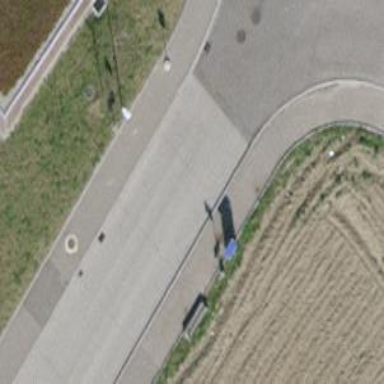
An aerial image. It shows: Platform for public transport on the road.